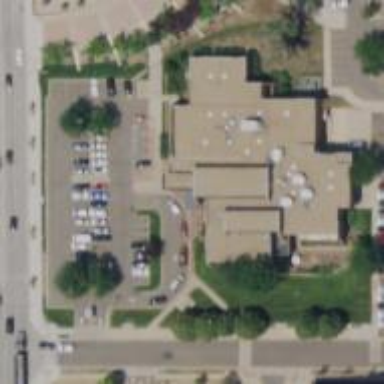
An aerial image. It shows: Healthcare clinic.